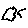
Label: cloud